Aerial crown-view tile of a tropical tree (Barro Colorado Island, Panama), acquired 20241014:
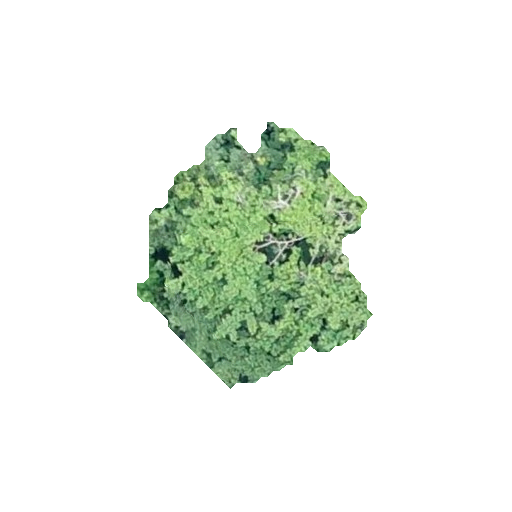
Species: Tabernaemontana arborea
GBIF accepted scientific name: Tabernaemontana arborea
Crown area: 64.041 m²